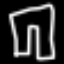
Label: pants